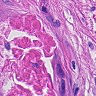
Metastatic tissue present: yes